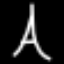
Label: The Eiffel Tower